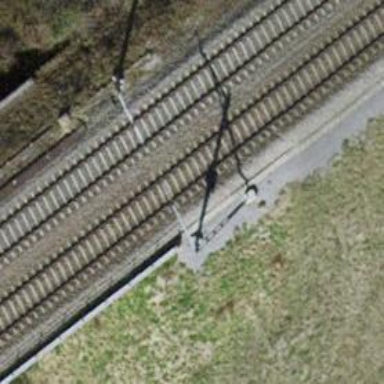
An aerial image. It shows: Railway signal.